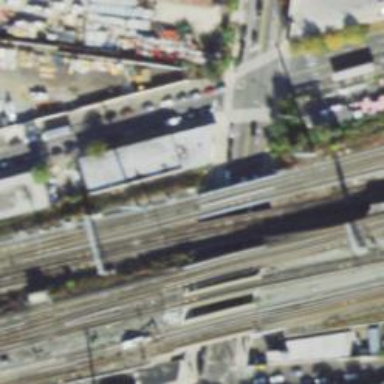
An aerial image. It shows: Bridge with electrified railway tracks.